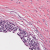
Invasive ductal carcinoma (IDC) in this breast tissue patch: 0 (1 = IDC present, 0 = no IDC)